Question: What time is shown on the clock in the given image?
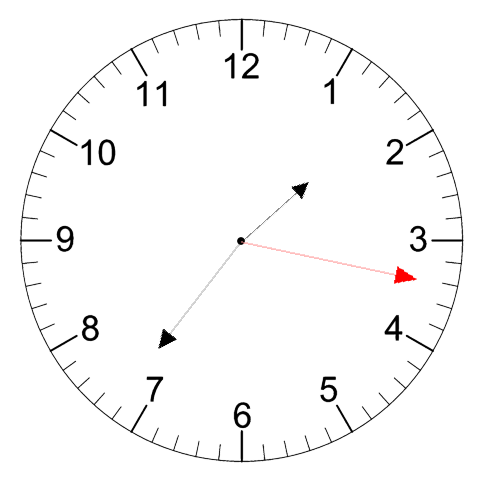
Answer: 01:36:17